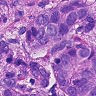
Metastatic tissue present: yes